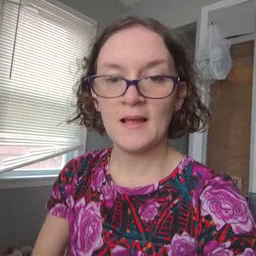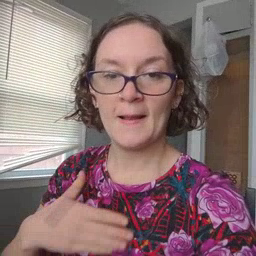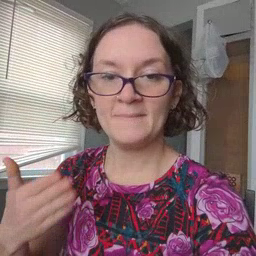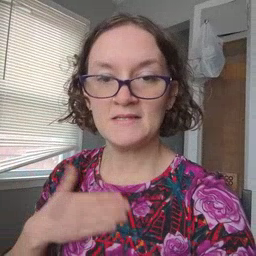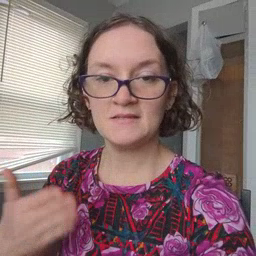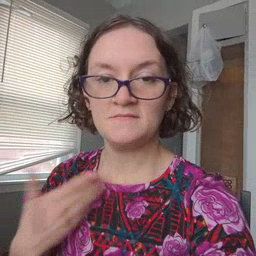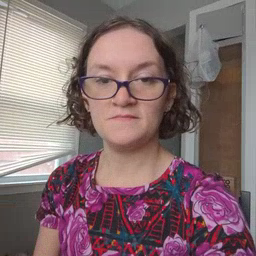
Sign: happy